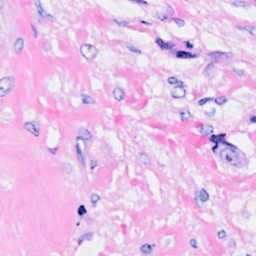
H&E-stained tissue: Breast